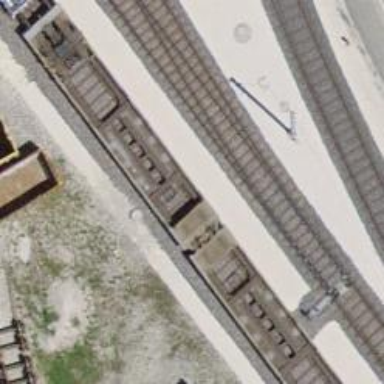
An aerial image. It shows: Railway switch.